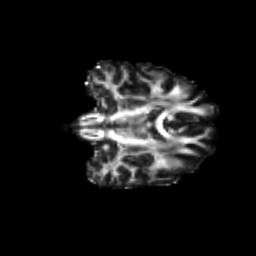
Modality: FA
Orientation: coronal
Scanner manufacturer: siemens
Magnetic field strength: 3 T
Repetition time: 9.2 s
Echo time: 0.084 s